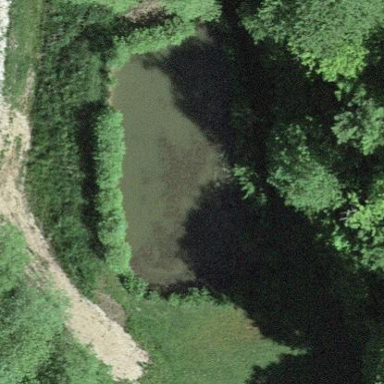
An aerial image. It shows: Serene pond surrounded by nature.